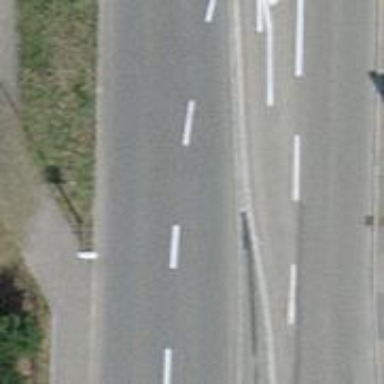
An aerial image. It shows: Secondary road with asphalt surface and no sidewalk.